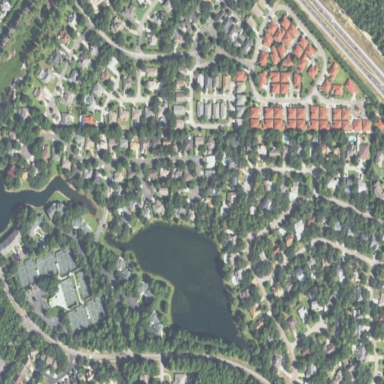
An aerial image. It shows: This residential area consists of single-family homes.